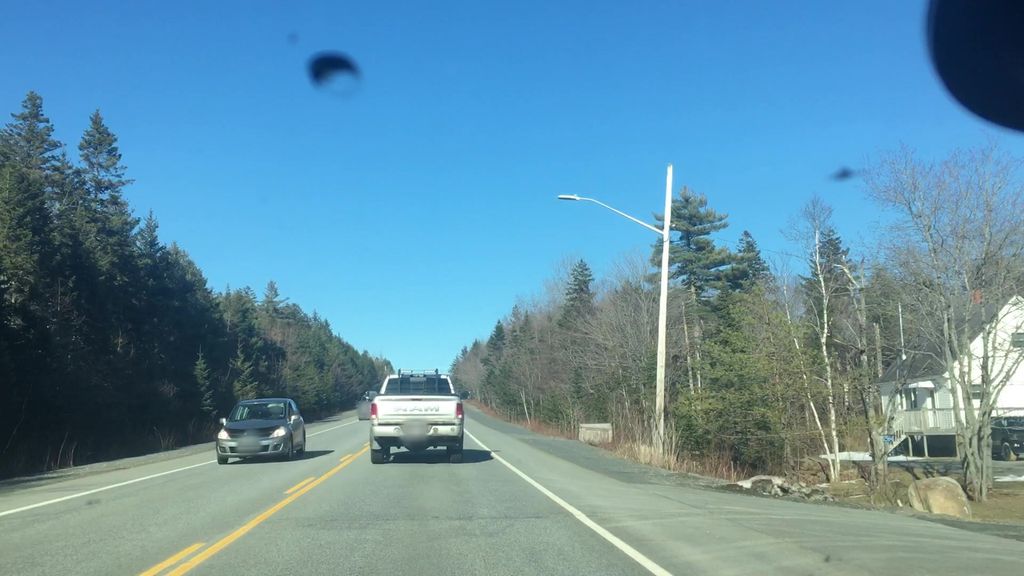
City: halifax